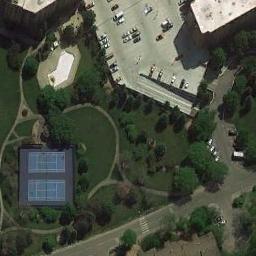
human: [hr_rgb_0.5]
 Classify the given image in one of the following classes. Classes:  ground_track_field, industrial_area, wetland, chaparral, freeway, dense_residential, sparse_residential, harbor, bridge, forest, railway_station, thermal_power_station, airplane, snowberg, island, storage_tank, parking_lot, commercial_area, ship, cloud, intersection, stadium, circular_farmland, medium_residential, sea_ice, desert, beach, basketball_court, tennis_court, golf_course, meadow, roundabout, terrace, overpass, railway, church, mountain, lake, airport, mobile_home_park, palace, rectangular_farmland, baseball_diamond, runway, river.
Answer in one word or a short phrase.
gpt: tennis_court